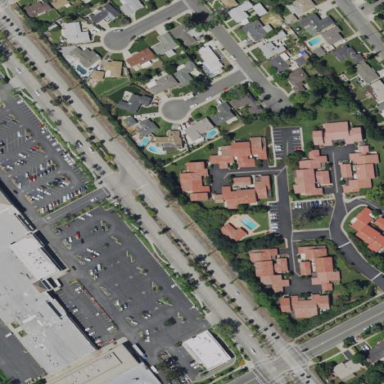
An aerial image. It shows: Parking area with surface.